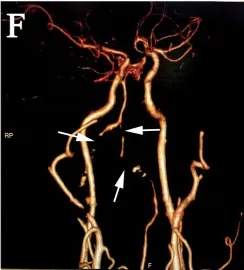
Brain and neck CTA revealed occlusion of the bilateral VA V3 segment, proximal V4 segment and bilateral AICA, severe stenosis of the distal left VA V4 segment. MRI, magnetic resonance imaging; MCP, middle cerebellar peduncle; CTA, computed tomography angiography; VA, vertebral artery; AICA, anterior inferior cerebellar artery.
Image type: radiology (ct)